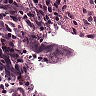
Metastatic tissue present: no